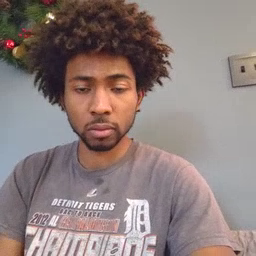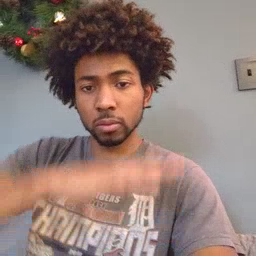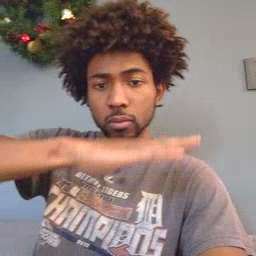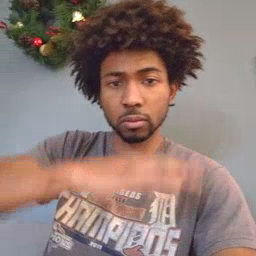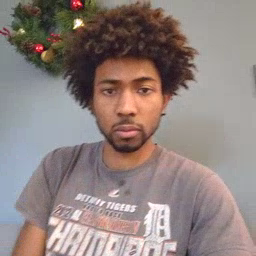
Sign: table